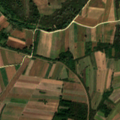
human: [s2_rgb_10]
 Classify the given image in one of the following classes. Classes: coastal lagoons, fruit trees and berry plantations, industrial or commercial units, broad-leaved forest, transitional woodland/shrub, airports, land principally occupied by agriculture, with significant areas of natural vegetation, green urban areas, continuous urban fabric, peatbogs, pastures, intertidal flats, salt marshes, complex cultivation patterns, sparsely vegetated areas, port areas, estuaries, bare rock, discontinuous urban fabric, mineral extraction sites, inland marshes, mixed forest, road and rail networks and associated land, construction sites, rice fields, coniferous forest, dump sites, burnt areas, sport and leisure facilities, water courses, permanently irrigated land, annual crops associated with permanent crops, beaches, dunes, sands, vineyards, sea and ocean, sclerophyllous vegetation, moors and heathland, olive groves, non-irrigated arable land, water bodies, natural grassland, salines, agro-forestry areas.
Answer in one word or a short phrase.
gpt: non-irrigated arable land, land principally occupied by agriculture, with significant areas of natural vegetation, broad-leaved forest